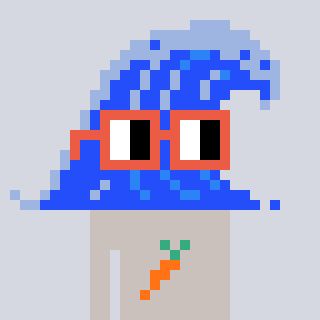
a pixel art character with square orange glasses, a wave-shaped head and a foggrey-colored body on a cool background